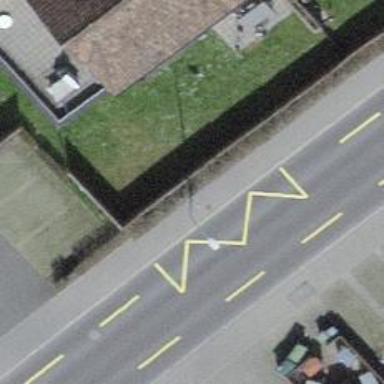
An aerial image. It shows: Public transport stop position.